Aerial crown-view tile of a tropical tree (Barro Colorado Island, Panama), acquired 20240611:
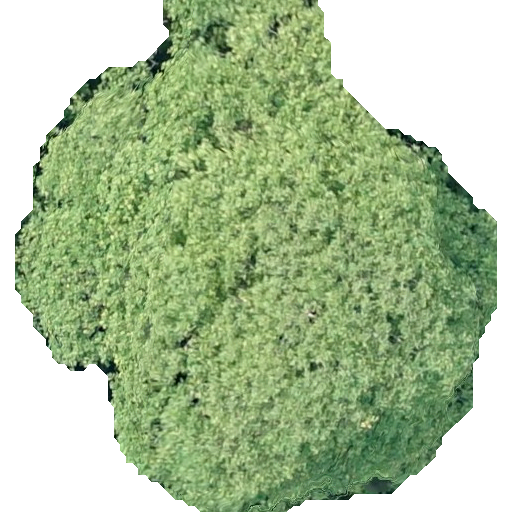
Species: Dipteryx oleifera
GBIF accepted scientific name: Dipteryx oleifera
Crown area: 287.006 m²